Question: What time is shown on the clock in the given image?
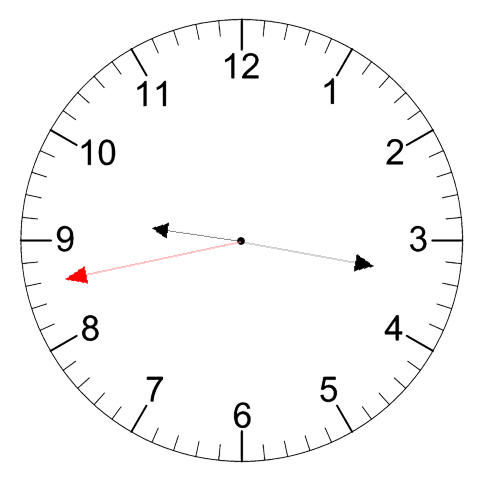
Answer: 09:16:43